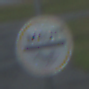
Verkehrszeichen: MautflichtigeStrecke
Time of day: Midday
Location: Outdoor (Suburban)
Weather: Overcast
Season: NotSpecified
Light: Natural